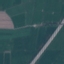
Land use / land cover class: Highway